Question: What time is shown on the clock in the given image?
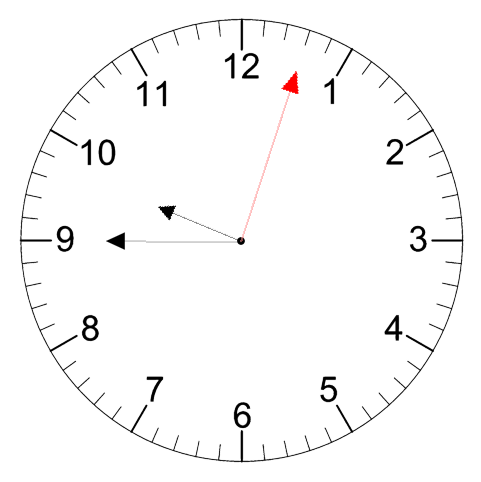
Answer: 09:45:03